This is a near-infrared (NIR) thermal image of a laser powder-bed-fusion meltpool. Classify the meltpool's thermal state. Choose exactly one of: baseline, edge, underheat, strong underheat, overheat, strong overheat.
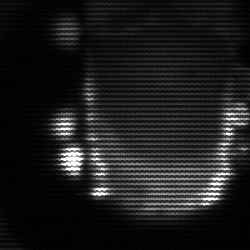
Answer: baseline